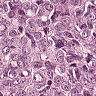
Metastatic tissue present: yes